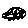
Label: car